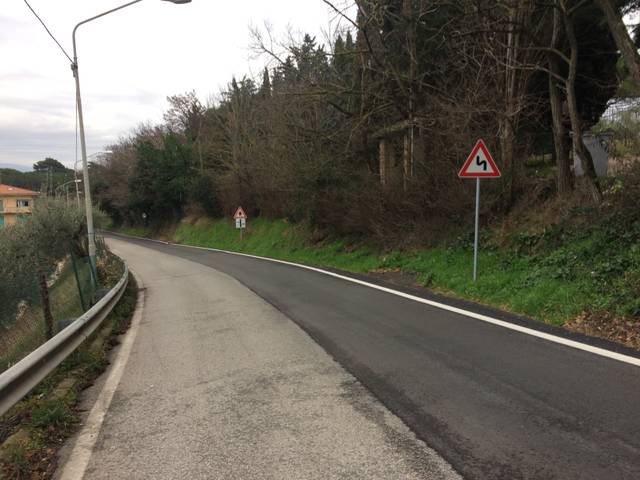
Region: Italy
Coordinates: 43.103, 12.401